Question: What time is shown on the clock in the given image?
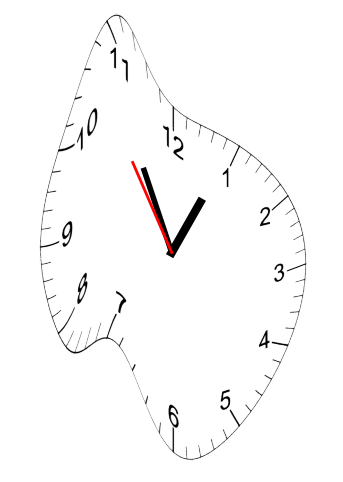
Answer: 12:54:54